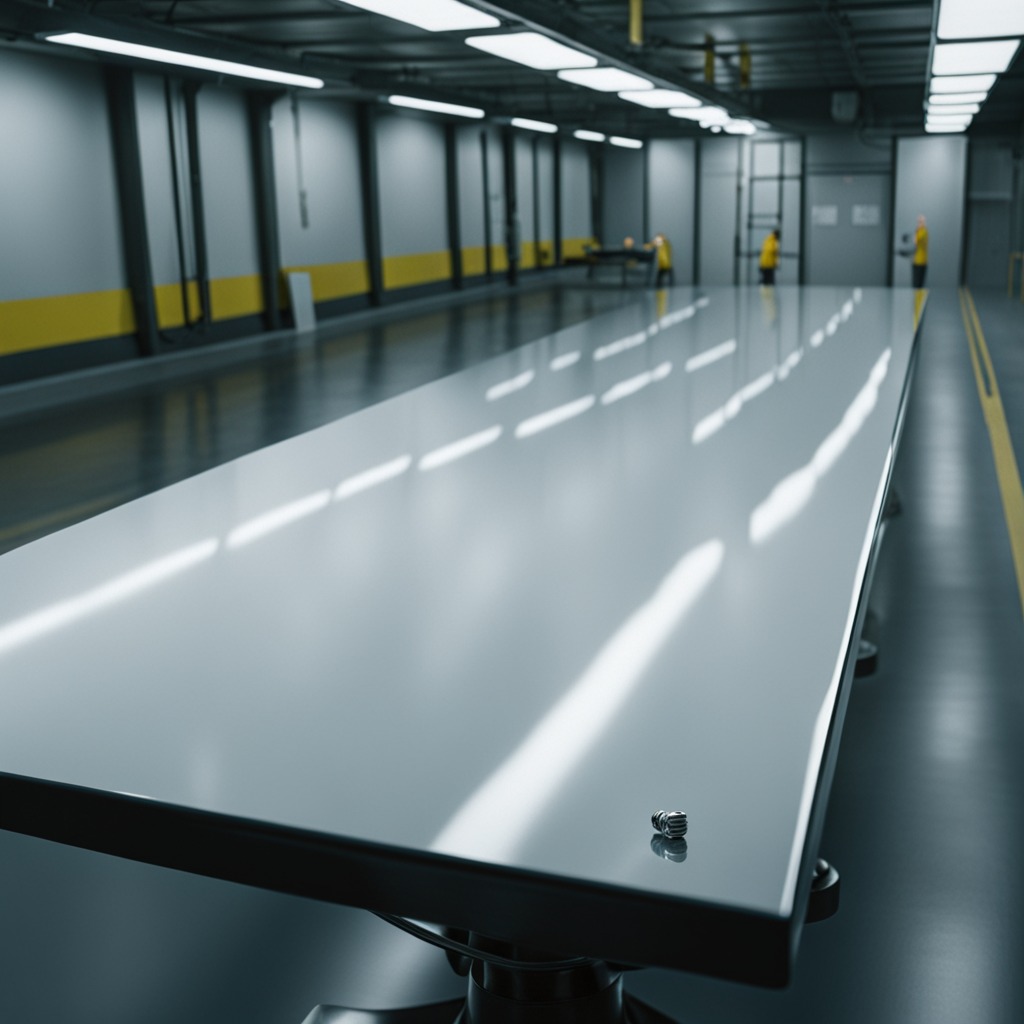
A metal nut lies on the table in a ship maintenance bay industrial lighting.